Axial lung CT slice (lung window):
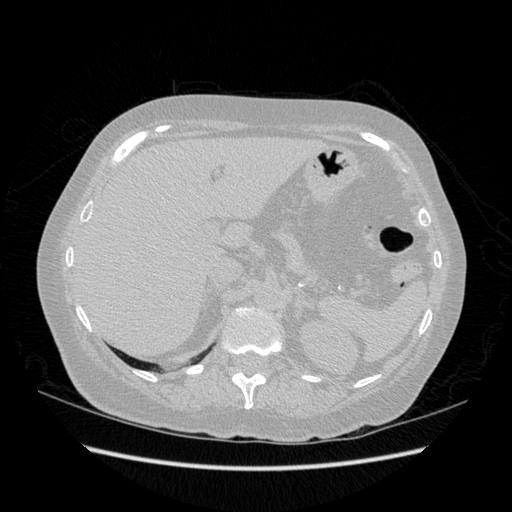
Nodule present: no